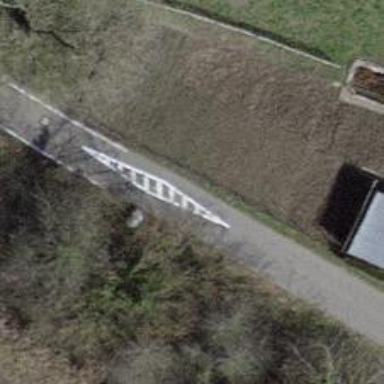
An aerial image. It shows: Bollard barrier.